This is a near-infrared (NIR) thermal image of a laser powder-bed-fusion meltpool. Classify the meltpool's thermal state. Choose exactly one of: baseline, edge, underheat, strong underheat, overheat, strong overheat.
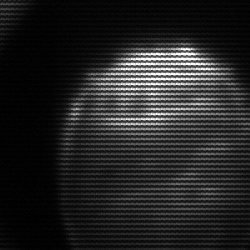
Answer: edge